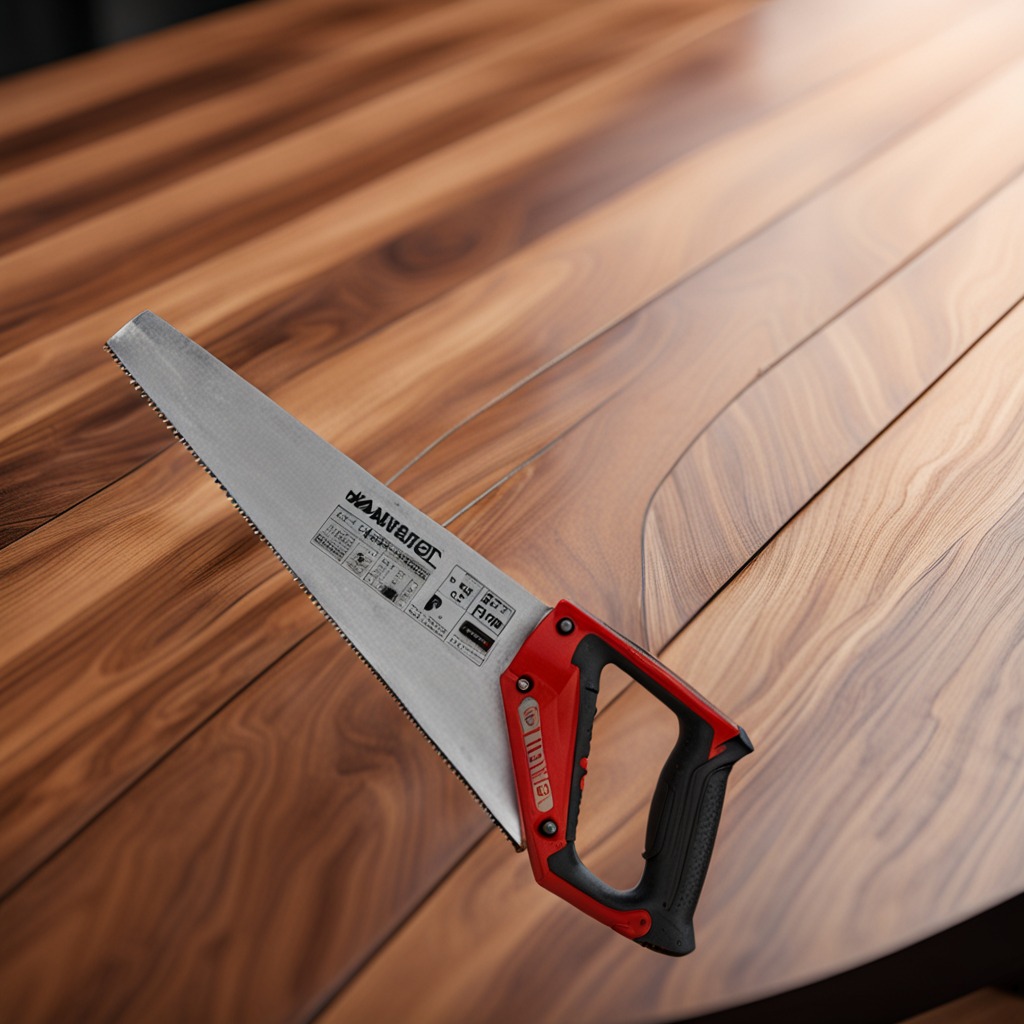
A metal saw is lying on a wooden table in a carpentry studio.